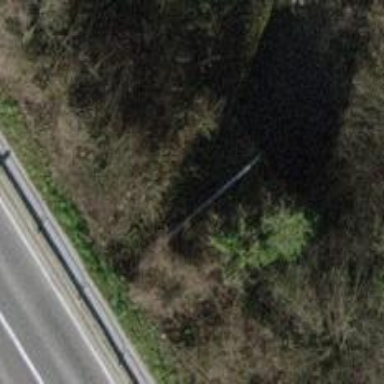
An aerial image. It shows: Tunnel.